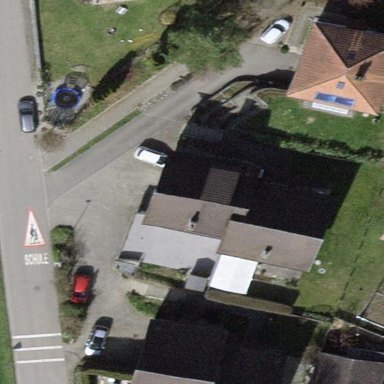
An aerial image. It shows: Simple and straightforward house.